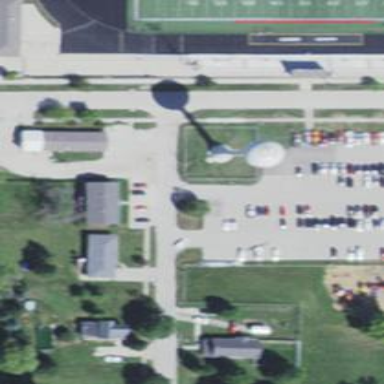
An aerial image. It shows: Water tower that is man-made.